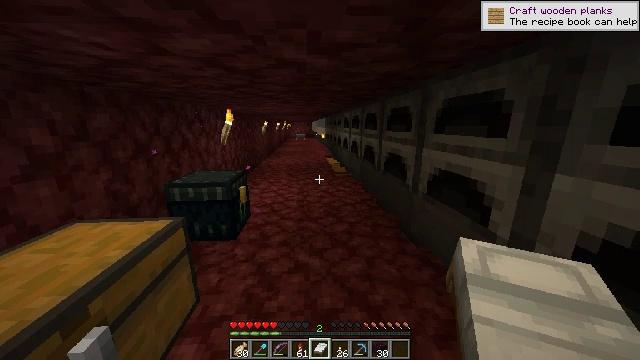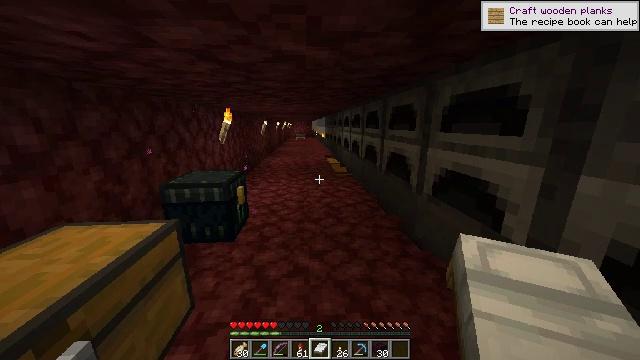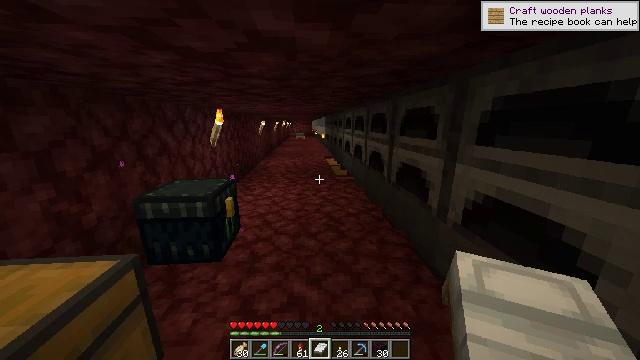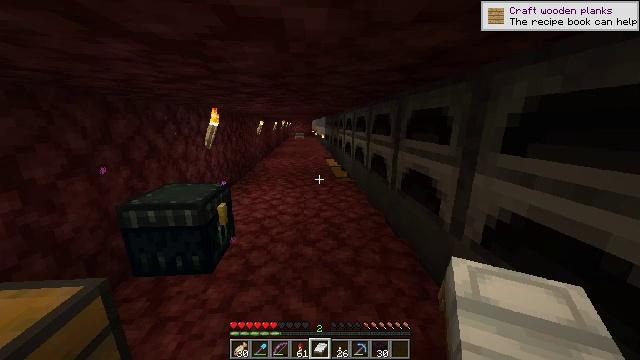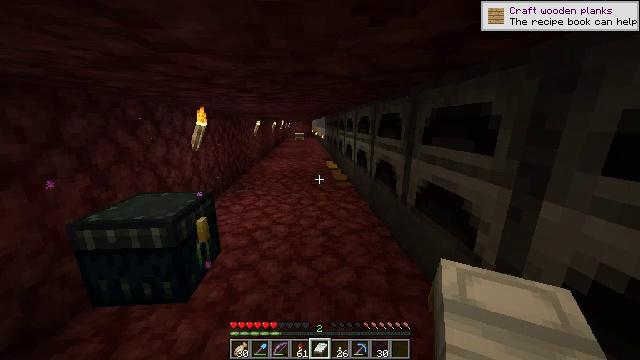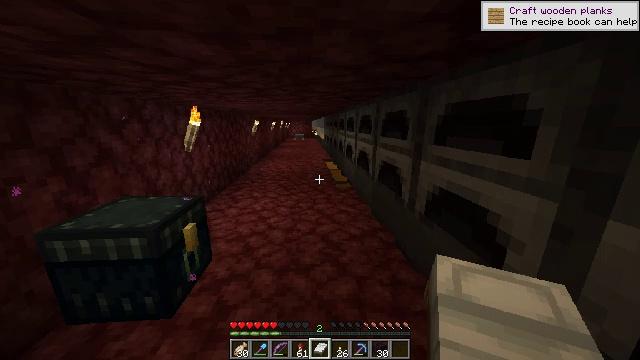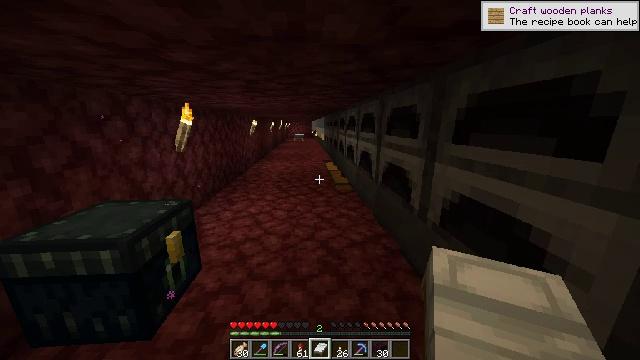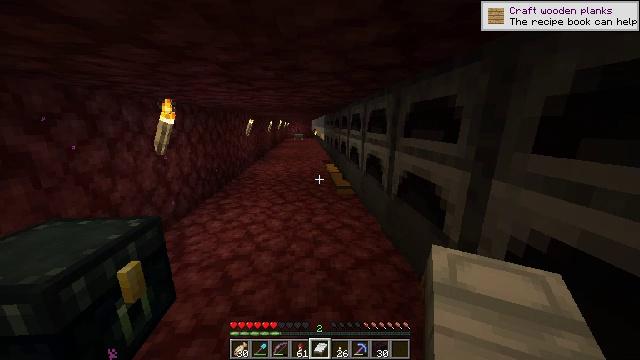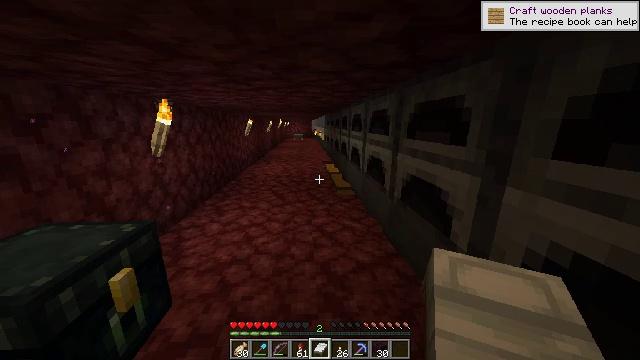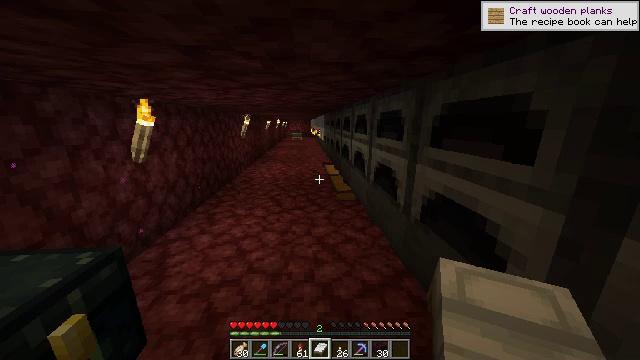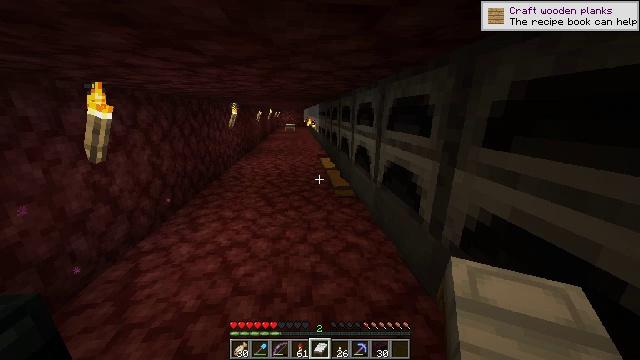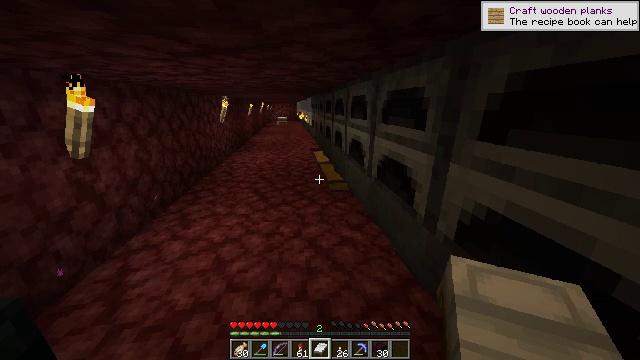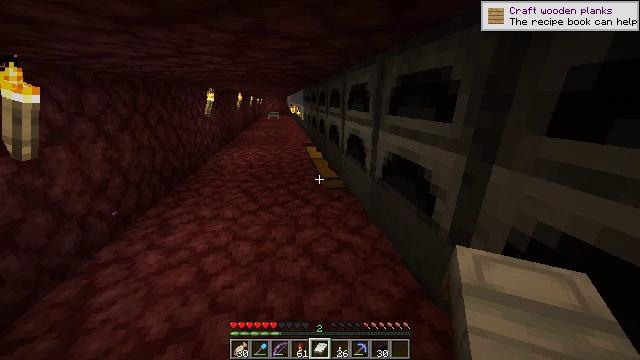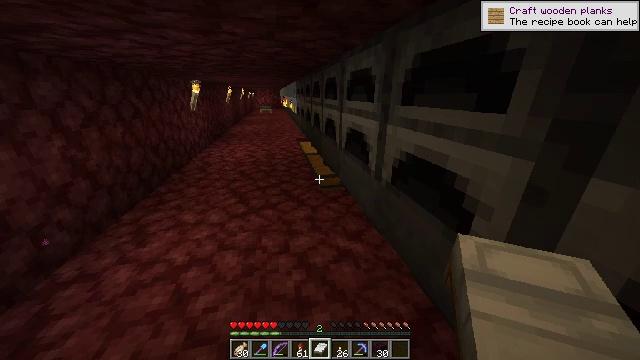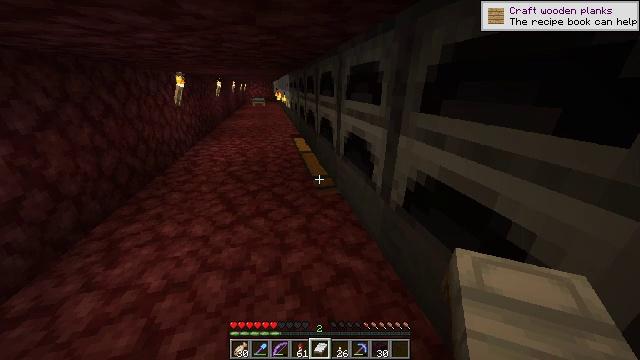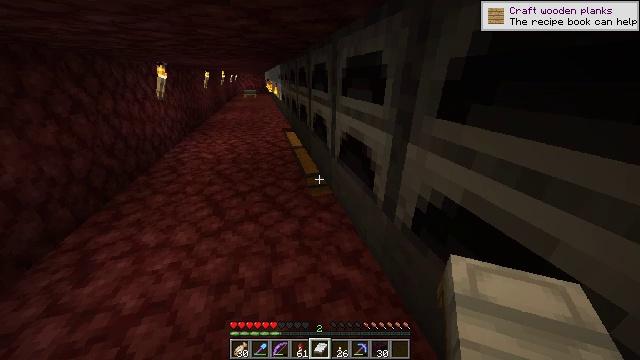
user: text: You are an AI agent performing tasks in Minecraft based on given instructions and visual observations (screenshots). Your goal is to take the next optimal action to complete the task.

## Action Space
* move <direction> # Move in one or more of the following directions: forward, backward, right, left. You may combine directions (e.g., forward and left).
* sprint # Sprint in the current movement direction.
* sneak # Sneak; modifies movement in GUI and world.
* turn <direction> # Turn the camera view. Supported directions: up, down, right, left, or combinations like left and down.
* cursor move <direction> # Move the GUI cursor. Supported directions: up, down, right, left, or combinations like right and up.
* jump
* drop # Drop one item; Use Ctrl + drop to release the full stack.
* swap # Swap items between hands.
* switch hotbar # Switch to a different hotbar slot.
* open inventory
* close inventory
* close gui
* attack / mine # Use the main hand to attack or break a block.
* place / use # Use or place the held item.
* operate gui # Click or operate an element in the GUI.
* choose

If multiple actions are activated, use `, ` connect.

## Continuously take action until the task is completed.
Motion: motion action
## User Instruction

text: Smelt some nether bricks in a furnace.
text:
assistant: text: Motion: move forward
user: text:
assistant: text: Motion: move forward
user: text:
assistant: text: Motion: move forward
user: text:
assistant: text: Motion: move forward
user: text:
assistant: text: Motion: move forward
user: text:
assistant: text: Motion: move forward
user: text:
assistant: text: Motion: move forward
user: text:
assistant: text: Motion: move forward
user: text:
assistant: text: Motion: move forward
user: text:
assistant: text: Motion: move forward, turn right and down
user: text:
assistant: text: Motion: move forward, turn right and down
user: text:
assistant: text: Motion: move forward, turn right and down
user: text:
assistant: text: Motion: move forward, turn right and down
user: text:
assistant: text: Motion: move forward, turn right and down
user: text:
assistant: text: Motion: move forward, turn right and down
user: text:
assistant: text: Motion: move forward, turn right and down
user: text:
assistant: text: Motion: move forward and move left, turn right and down
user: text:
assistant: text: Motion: move forward and move left, turn right and down
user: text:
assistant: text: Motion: move forward and move left, turn right and up
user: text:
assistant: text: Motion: move forward and move left, turn right and up
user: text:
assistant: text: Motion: move forward and move left, turn right and up
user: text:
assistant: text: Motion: turn right and up
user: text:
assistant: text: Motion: turn right
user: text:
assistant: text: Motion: turn right and up
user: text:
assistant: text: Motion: turn right
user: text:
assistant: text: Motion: turn right
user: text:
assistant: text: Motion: turn right
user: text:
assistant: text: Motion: no_op
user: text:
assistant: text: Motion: no_op
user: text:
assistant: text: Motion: turn left